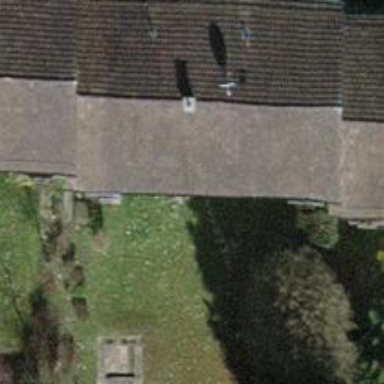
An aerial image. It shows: Building with tiled roof.